Question: I have a Telerik RadEditor. At the editor there are tools such as "hyperlink manager" and "Indent" etc.
At the hyperlink manager there is the "document manager".
And I show all images in the FileManager using an .aspx page.
Clicking document manager buton can I open the filemanager.aspx?

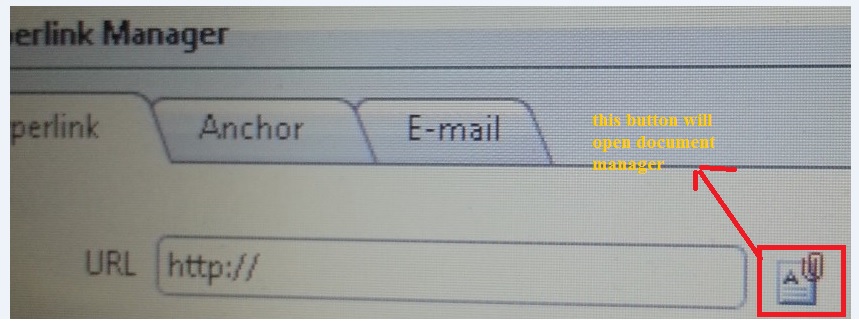
Answer: Modify the LinkManager dialog as explained here: <URL> so that it will do your bidding.